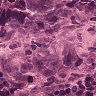
Metastatic tissue present: yes